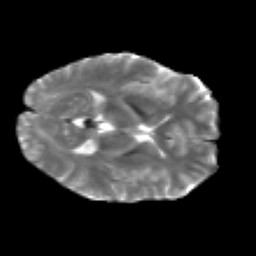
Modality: T2w
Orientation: axial
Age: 28
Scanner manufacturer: siemens
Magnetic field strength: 3 T
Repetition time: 2.2 s
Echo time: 0.084 s